Question: I have in my Database this:
I want to display all the data into a ListView, I have no errors but is not showing me the text and the image. I have a ModelClass:
'''
public class ModelClass {
String title,image;
public ModelClass(String title,String image) {
this.image = image;
this.title = title;
}
public ModelClass() {
}
public String getTitle() {return title; }
public void setTitle(String title) {
this.title = title;
}
public String getImage() {
return image;
}
public void setImage(String image) {
this.image = image;
}}
'''
An Adaptor:
'''
public class MyAdapter extends ArrayAdapter<ModelClass> {
private Activity context;
private int resource;
private List<ModelClass> listImage;
public MyAdapter(@NonNull Activity context, @LayoutRes int resource, @NonNull List<ModelClass> objects) {
super(context, resource, objects);
this.context = context;
this.resource = resource;
listImage = objects;
}
@NonNull
@Override
public View getView(int position, @Nullable View convertView, @NonNull ViewGroup parent) {
LayoutInflater inflater = context.getLayoutInflater();
View v = inflater.inflate(resource, null);
TextView tvName = (TextView) v.findViewById(R.id.txt_desert);
ImageView img = (ImageView) v.findViewById(R.id.iv_desert);
tvName.setText(listImage.get(position).getTitle());
Glide.with(context).load(listImage.get(position).getImage()).into(img);
return v;
}}
'''
And the class where is the ListView:
'''
public class Deserturi extends AppCompatActivity {
private DatabaseReference mDatabaseRef;
private List<ModelClass> imgList;
private ListView lv;
private MyAdapter myAdapter;
private ProgressDialog progressDialog;
@Override
protected void onCreate( Bundle savedInstanceState) {
super.onCreate(savedInstanceState);
setContentView(R.layout.activity_deserturi);
imgList = new ArrayList<>();
lv = (ListView) findViewById(R.id.blog_list);
progressDialog = new ProgressDialog(this);
progressDialog.setMessage("Please wait loading list image...");
progressDialog.show();
mDatabaseRef = FirebaseDatabase.getInstance().getReference("Data");
mDatabaseRef.addValueEventListener(new ValueEventListener() {
@Override
public void onDataChange(DataSnapshot dataSnapshot) {
progressDialog.dismiss();
for (DataSnapshot snapshot : dataSnapshot.getChildren()) {
ModelClass img = snapshot.getValue(ModelClass.class);
imgList.add(img);
}
myAdapter = new MyAdapter(Deserturi.this, R.layout.design_row, imgList);
lv.setAdapter(myAdapter);
}
@Override
public void onCancelled(DatabaseError databaseError) {
progressDialog.dismiss();
}
});
'''
Can you please tell me what I did wrong?! Thanks
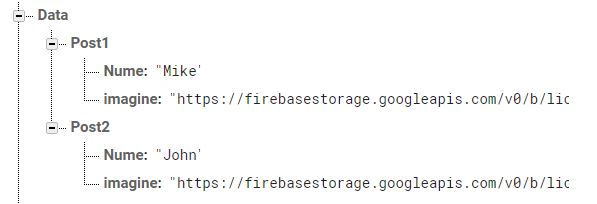
Answer: Try this in your activity:
'''
...
myAdapter = new MyAdapter(Deserturi.this, R.layout.design_row, imgList);
lv.setAdapter(myAdapter);
mDatabaseRef.addValueEventListener(new ValueEventListener() {
@Override
public void onDataChange(DataSnapshot dataSnapshot) {
progressDialog.dismiss();
for (DataSnapshot snapshot : dataSnapshot.getChildren()) {
ModelClass img = snapshot.getValue(ModelClass.class);
myAdapter.addElement(img);
}
myAdapter.notifyDataSetChanged();
}
'''
In your adapter:
'''
public void addElement(ModelClass element) {
listImage.add(element);
}
'''
And in your model:
'''
public class ModelClass {
String Nume,imagine;
...
'''